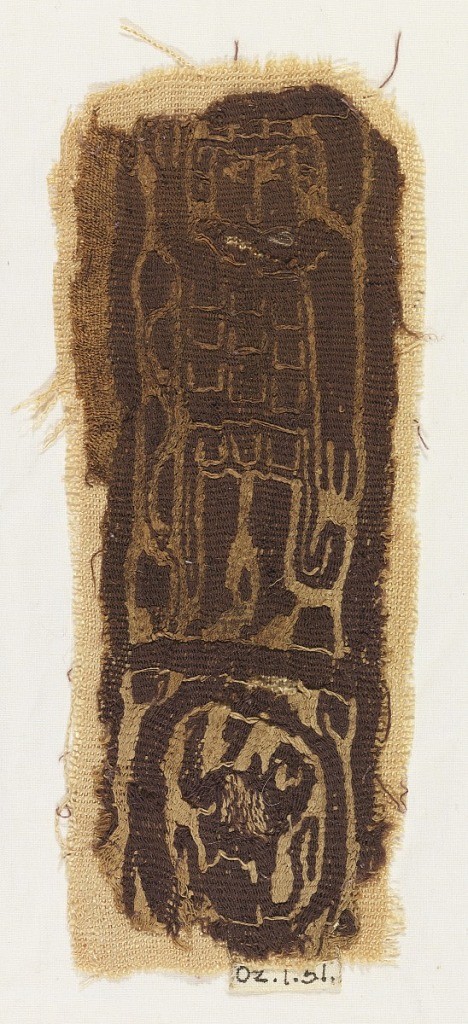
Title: Band fragment
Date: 3rd–5th century
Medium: Warp; S-spun linen. Wefts; Z-spun linen, Z-spun wool. Technique: woven slit tapestry with supplementary weft wrapping
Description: At top a figure of a man in a short tunic. At bottom, a lion in an ovate medallion.